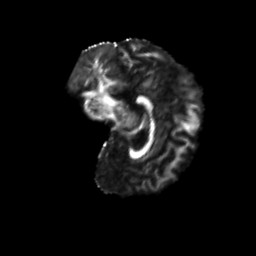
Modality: FA
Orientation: sagittal
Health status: ill
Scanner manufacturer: siemens
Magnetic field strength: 3 T
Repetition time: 6.7 s
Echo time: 0.1 s